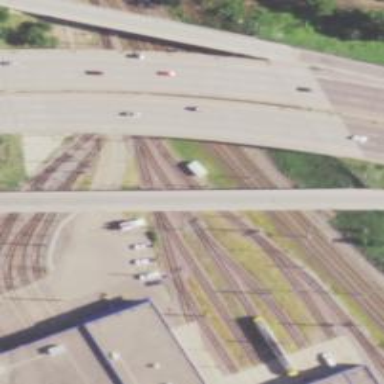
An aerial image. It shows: Light rail service yard with electrified contact lines.